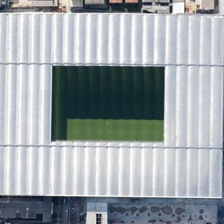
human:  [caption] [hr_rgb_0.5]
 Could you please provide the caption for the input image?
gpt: some buildings are near a rectangle white stadium .

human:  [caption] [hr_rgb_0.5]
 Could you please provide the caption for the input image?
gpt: some buildings are near a rectangle white stadium .

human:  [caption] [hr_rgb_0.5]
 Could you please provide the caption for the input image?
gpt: some buildings are near a rectangle white stadium .

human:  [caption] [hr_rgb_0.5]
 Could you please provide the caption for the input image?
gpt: some buildings are near a rectangle white stadium .

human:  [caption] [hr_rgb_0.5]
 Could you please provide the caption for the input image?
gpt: some buildings are near a rectangle white stadium .